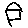
Label: house